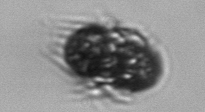
Label: Mesodinium